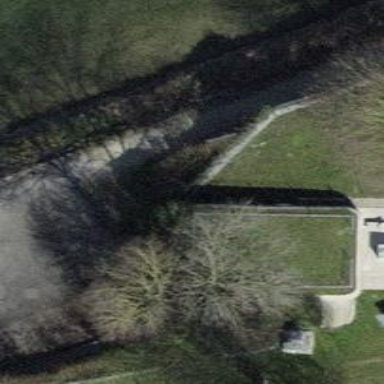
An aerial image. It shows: Red bench.